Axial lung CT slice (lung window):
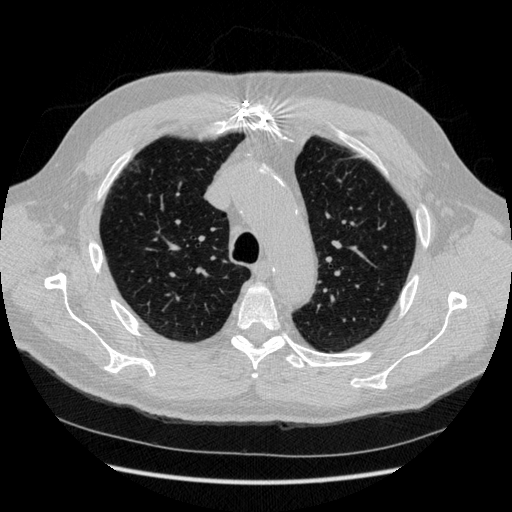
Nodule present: no